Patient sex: F
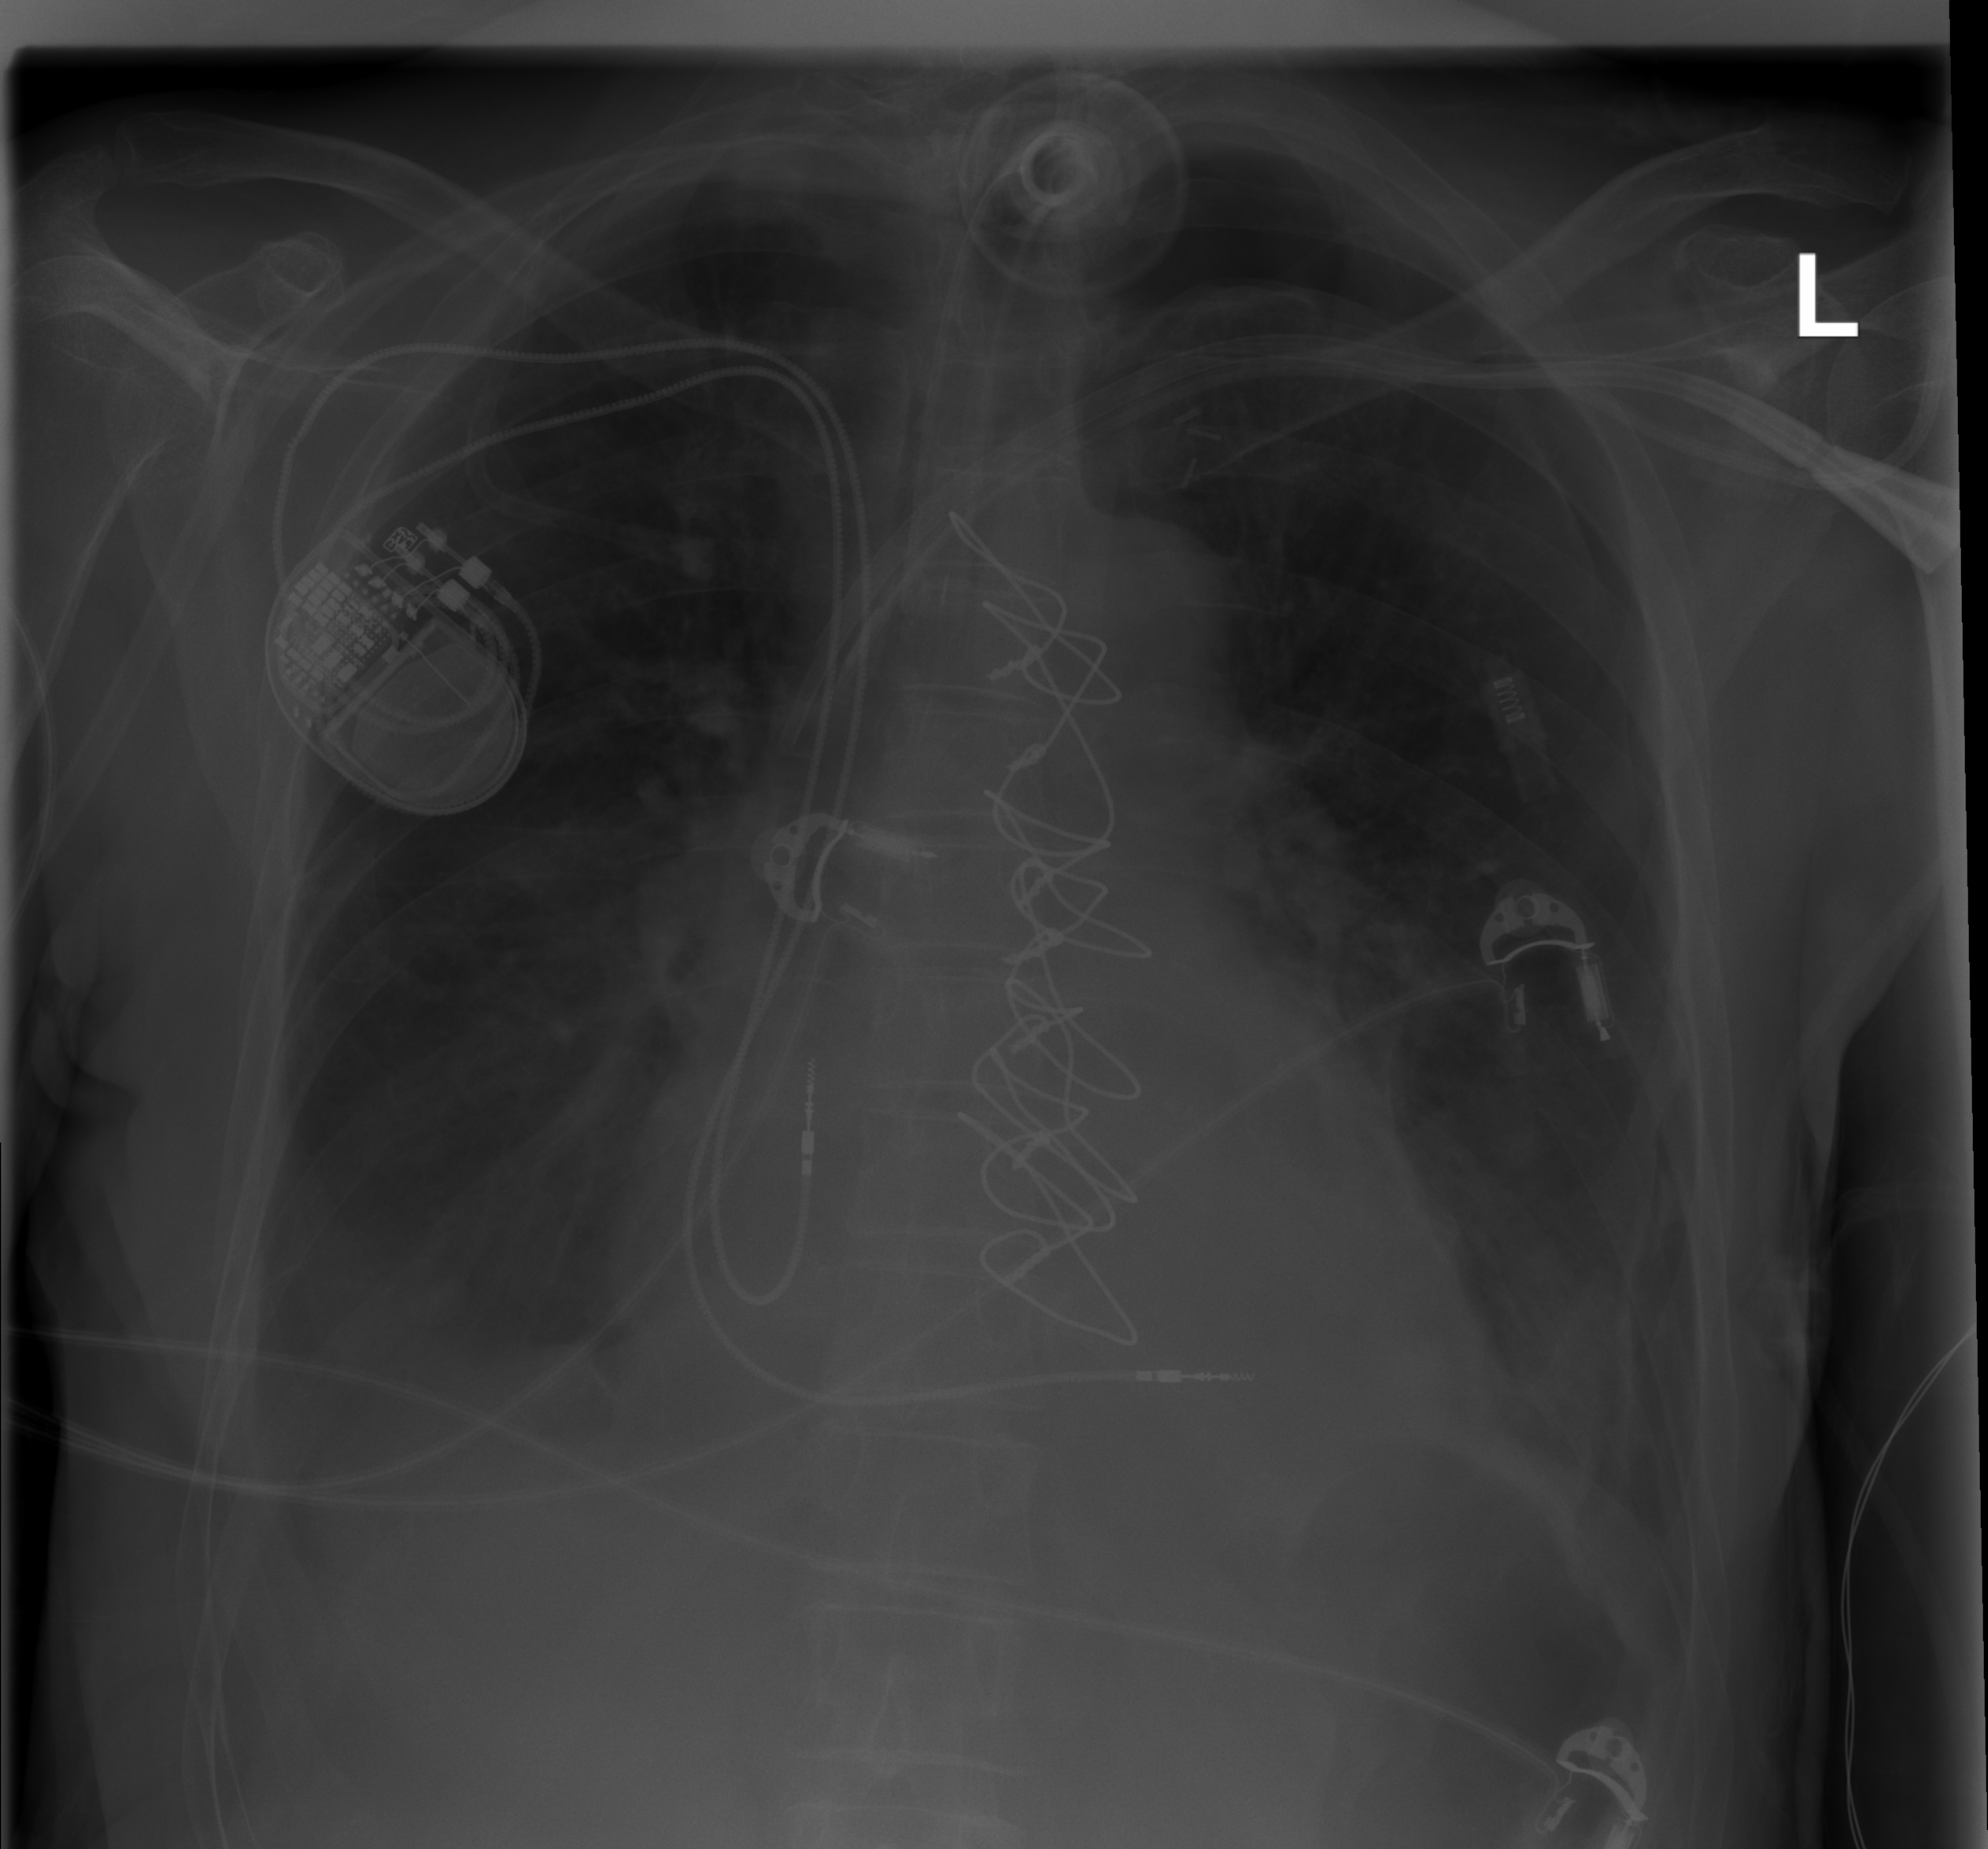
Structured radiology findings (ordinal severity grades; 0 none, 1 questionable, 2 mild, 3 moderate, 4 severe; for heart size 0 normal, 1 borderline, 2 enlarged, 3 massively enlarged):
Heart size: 0
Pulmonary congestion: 0
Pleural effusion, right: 2
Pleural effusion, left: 2
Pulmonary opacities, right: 0
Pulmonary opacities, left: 0
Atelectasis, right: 2
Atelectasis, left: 2